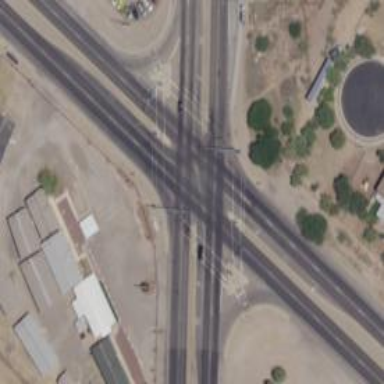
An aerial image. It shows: Marked crossing on footway.